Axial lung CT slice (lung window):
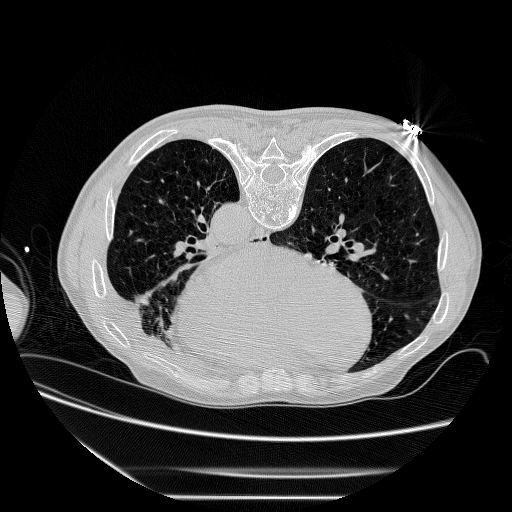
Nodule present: no